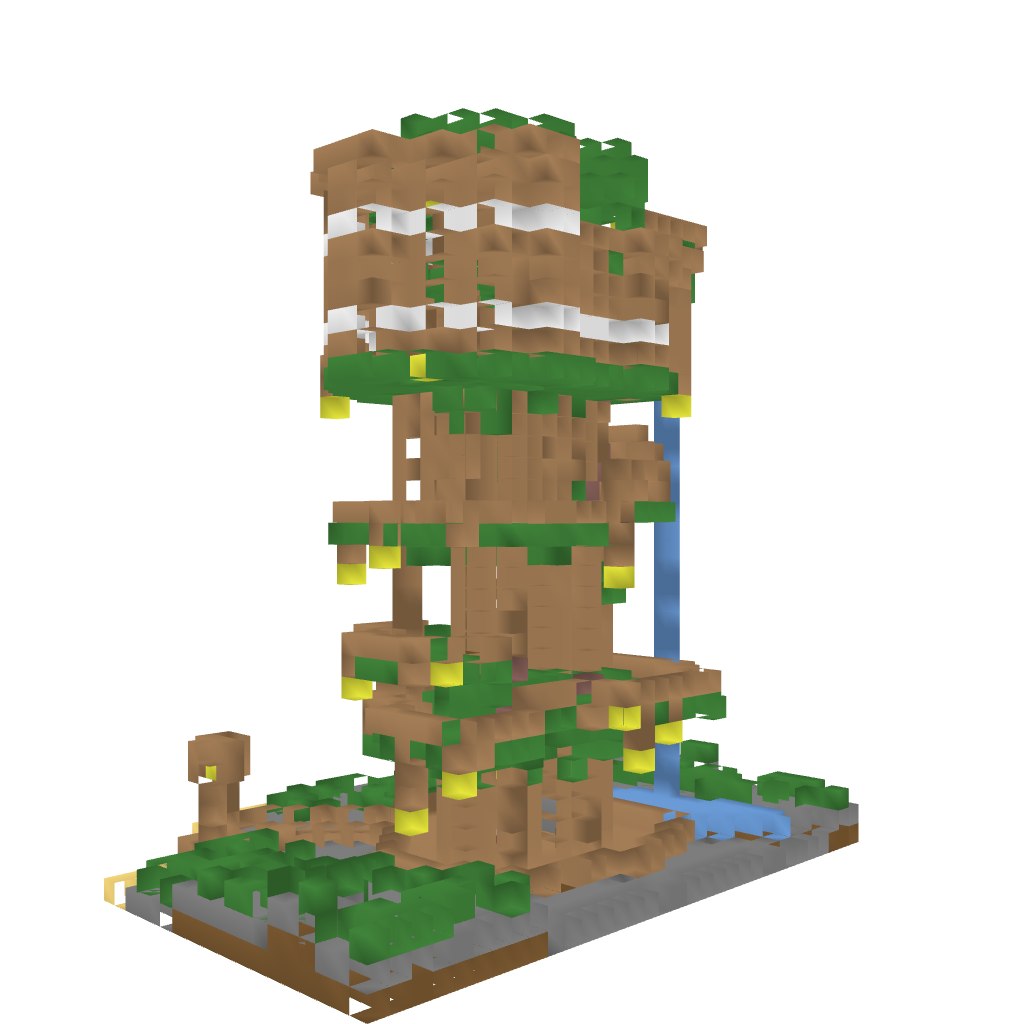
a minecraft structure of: Jungle Treehouse good quality